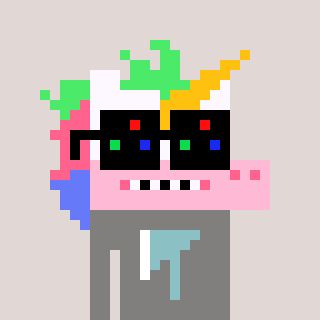
a pixel art character with square black sunglasses, a unicorn-shaped head and a bluegrey-colored body on a warm background